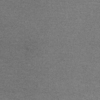
Label: dusty